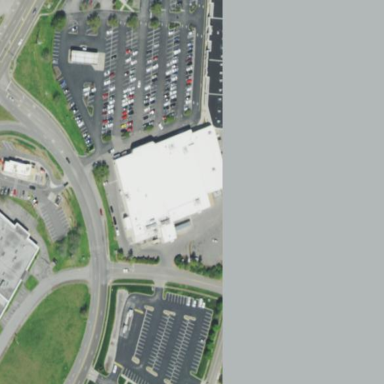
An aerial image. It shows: Supermarket located in building.